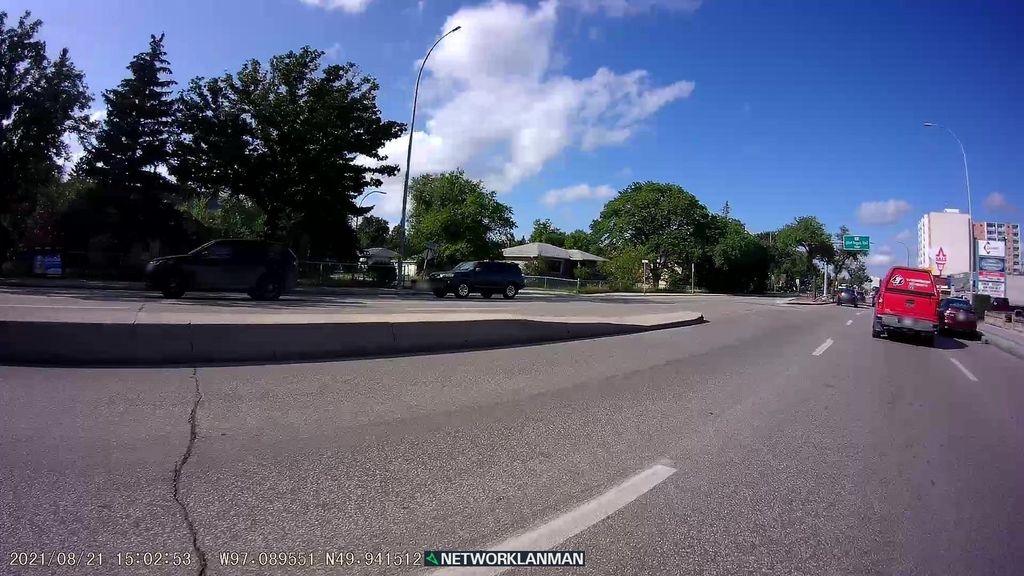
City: winnipeg